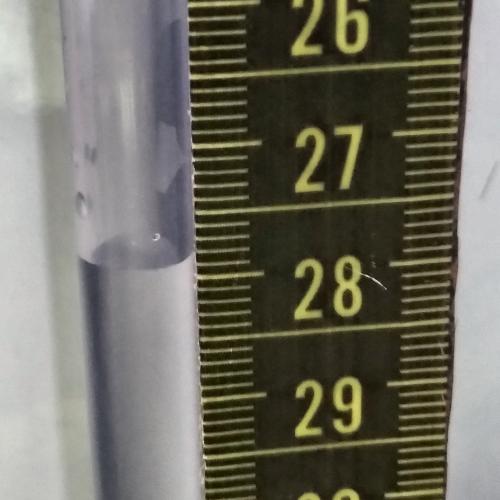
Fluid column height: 27.8 cm